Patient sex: M
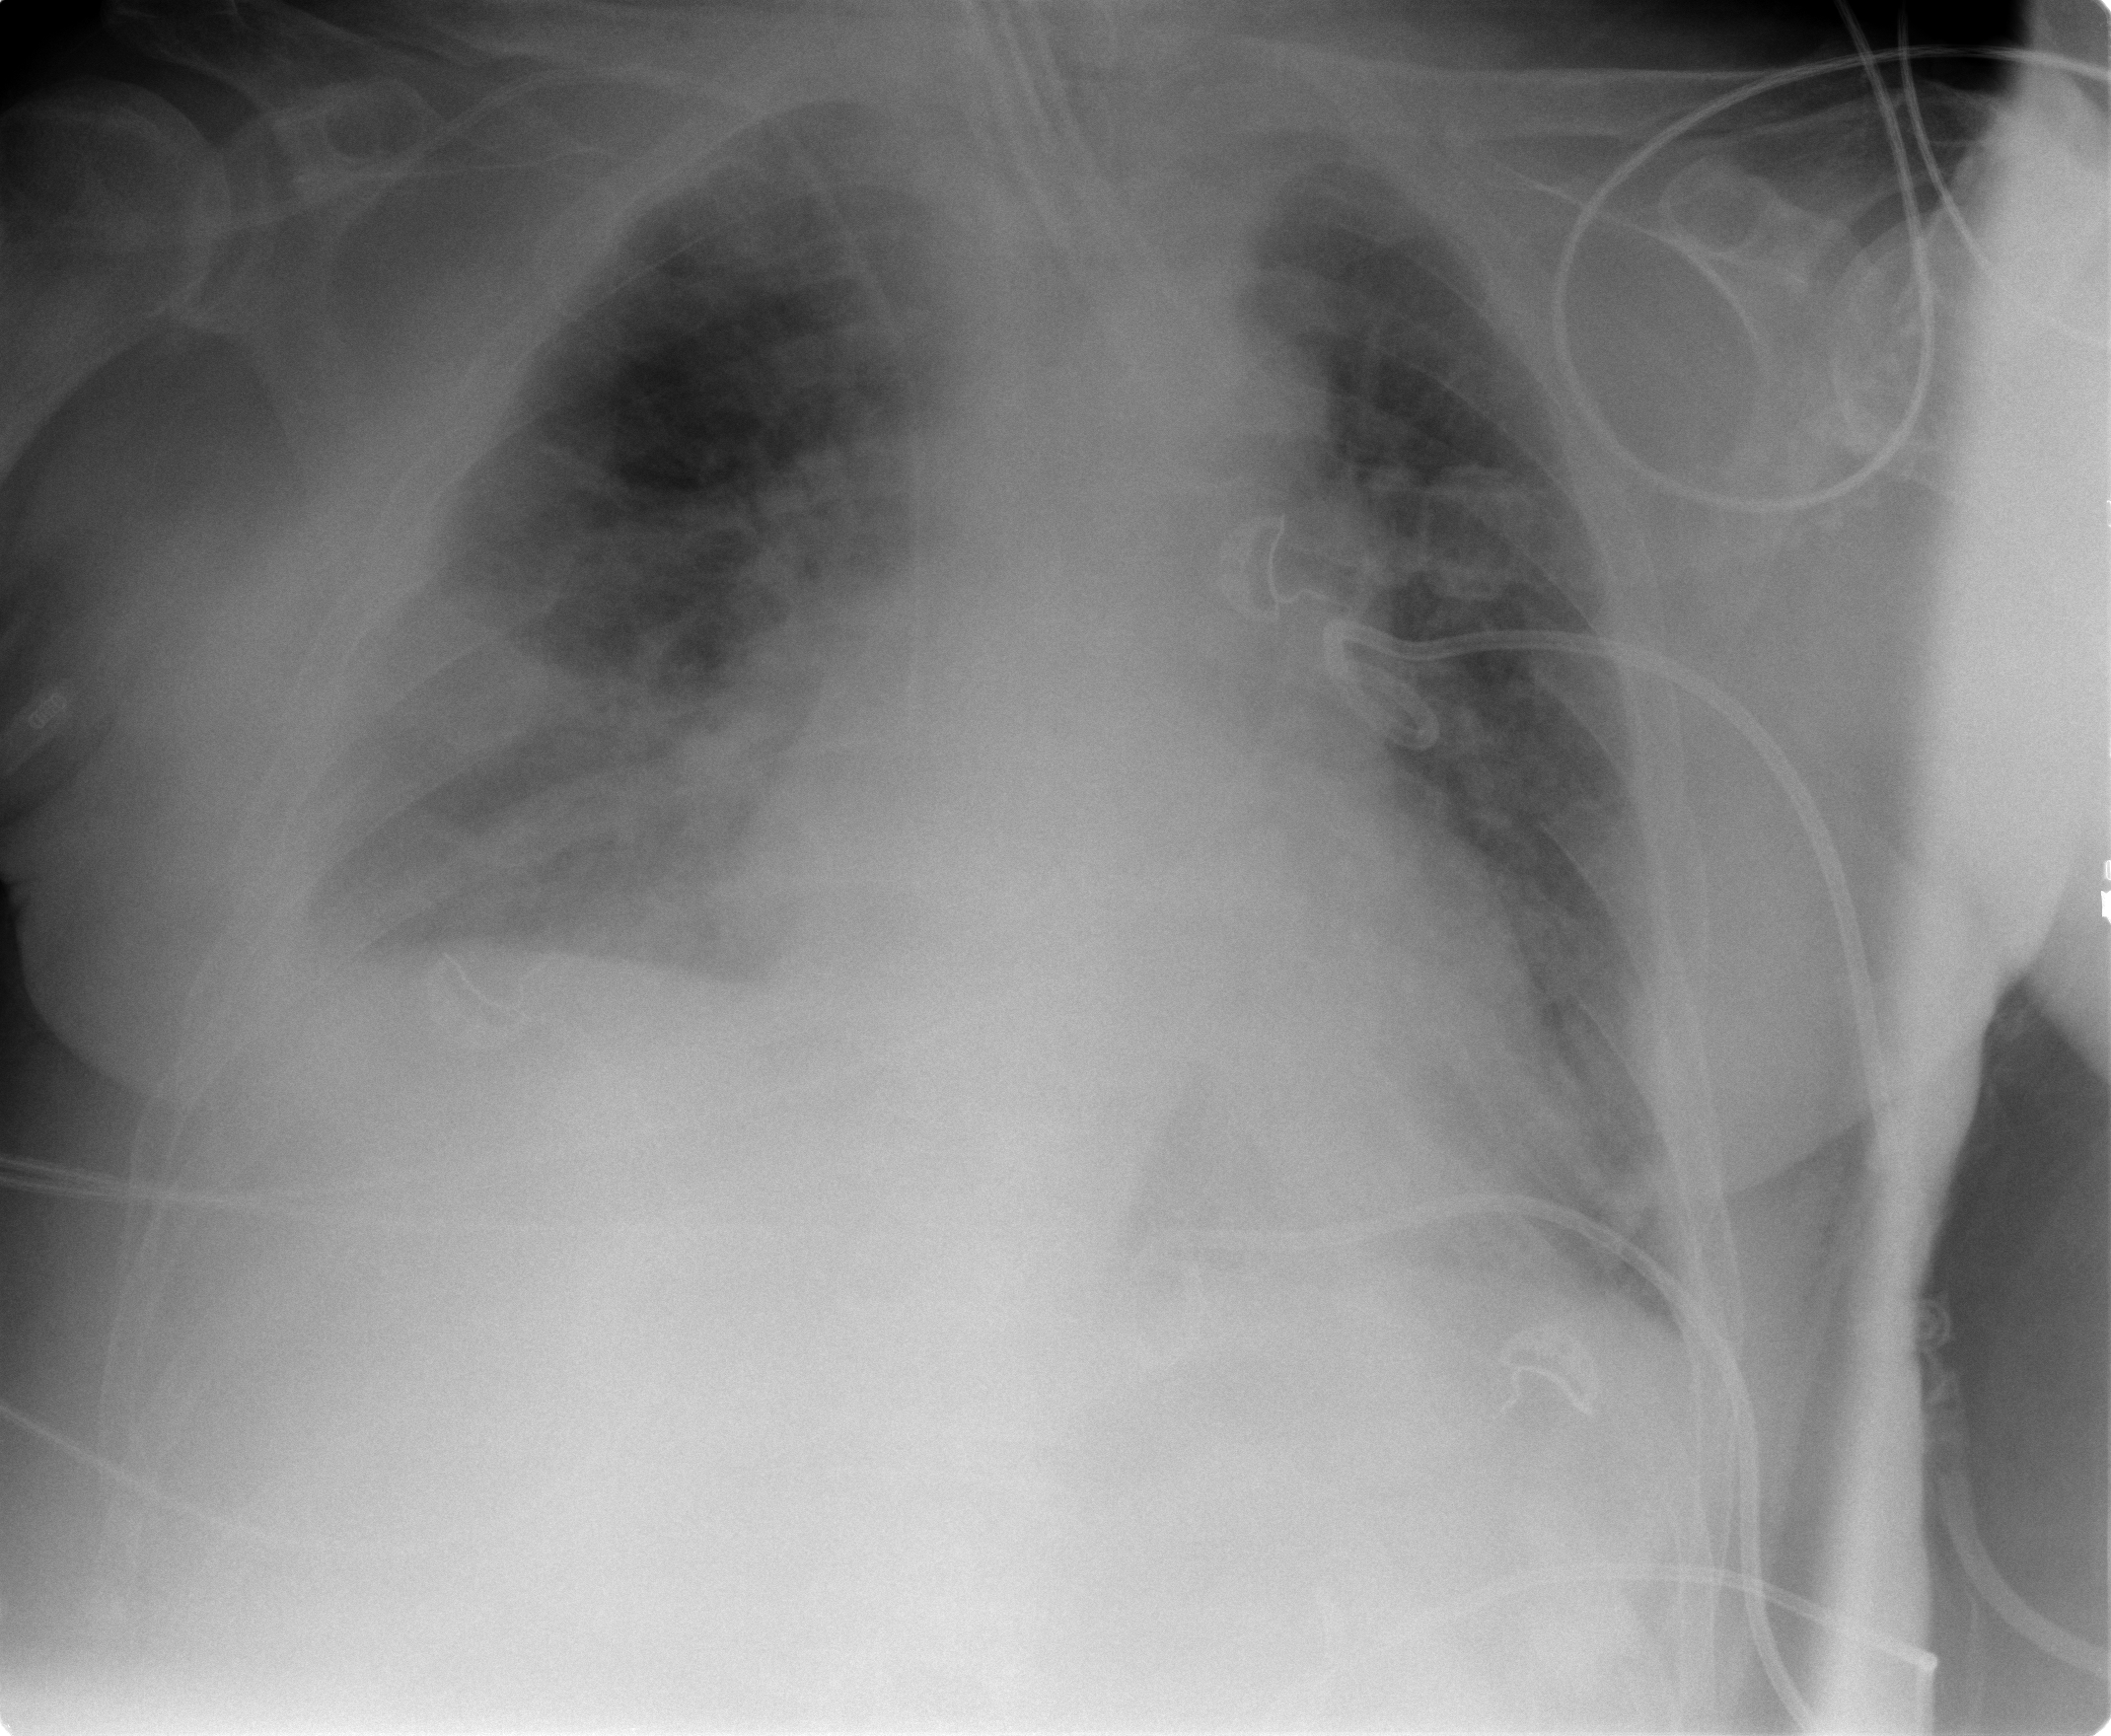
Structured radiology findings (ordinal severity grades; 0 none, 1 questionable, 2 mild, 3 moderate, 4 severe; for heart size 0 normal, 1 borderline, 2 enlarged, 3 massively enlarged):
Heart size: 0
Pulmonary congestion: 3
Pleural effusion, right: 2
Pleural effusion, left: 0
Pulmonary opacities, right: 3
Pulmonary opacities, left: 0
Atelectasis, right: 2
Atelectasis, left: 2